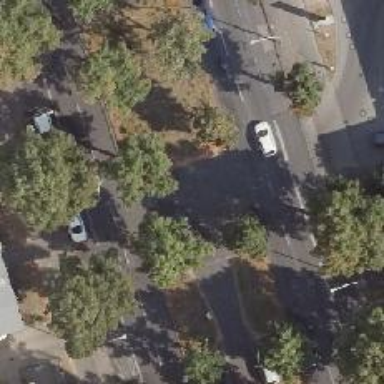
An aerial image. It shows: Asphalt road designated for service vehicles.